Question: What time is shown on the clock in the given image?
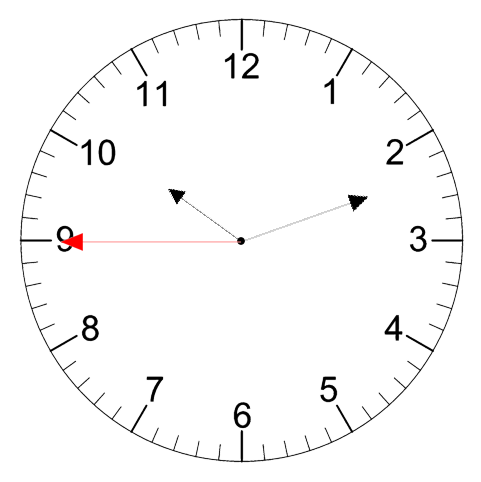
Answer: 10:11:45